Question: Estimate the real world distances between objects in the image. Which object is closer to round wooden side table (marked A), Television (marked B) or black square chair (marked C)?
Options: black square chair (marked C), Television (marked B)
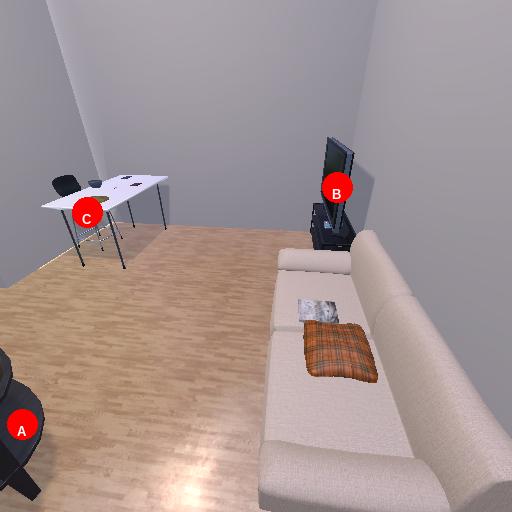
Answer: black square chair (marked C)